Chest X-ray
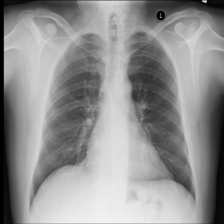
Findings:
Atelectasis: negative
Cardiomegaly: negative
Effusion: negative
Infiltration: positive
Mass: negative
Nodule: negative
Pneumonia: negative
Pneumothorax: negative
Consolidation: negative
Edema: negative
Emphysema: negative
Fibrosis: negative
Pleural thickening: negative
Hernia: negative